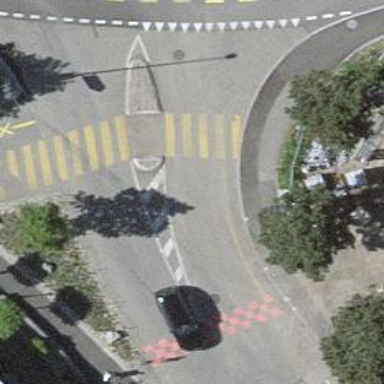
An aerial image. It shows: Uncontrolled zebra crossing with central island. The crossing is marked with zebra stripes.